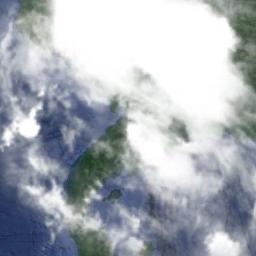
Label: cloud